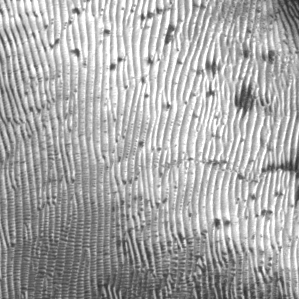
Label: frost